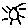
Label: sun